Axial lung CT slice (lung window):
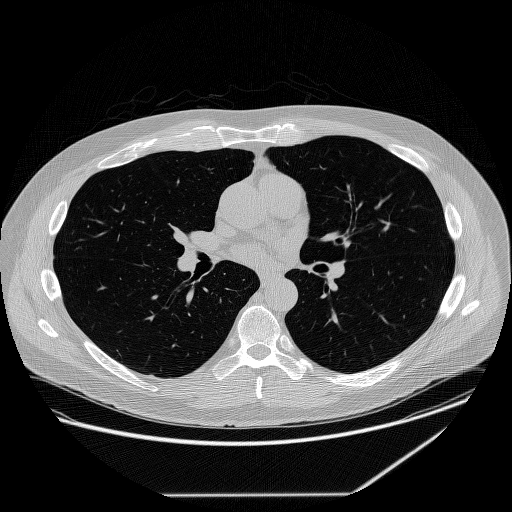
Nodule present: no